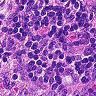
Metastatic tissue present: no